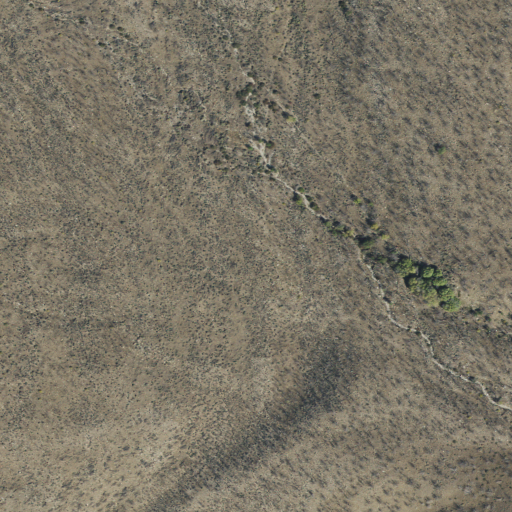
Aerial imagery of valley in Utah named Little Pole Canyon containing grassland and shrub